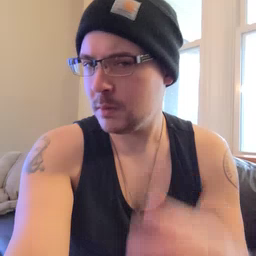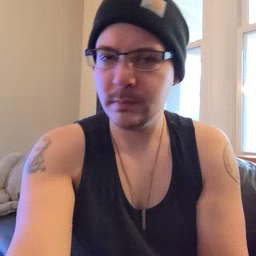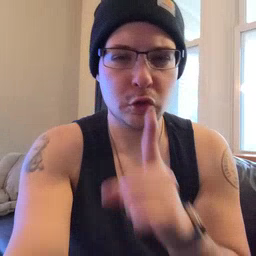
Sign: shhh